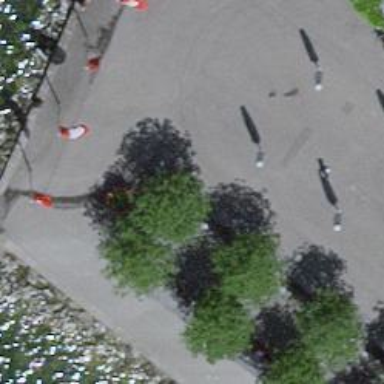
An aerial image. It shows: Black bench.